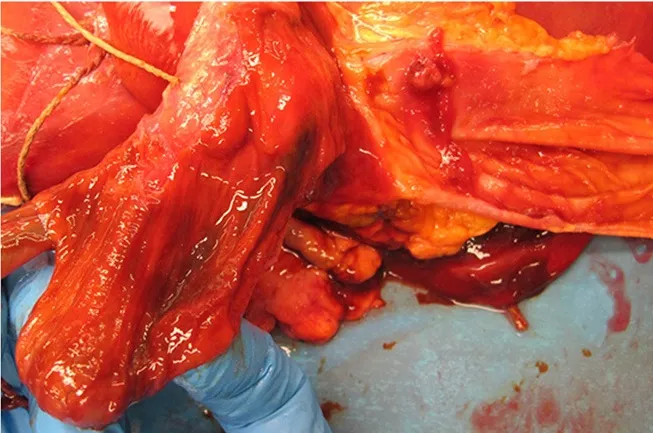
Macroscopic examination of the gastric, pyloric, and duodenal mucosa. With no sign of ulcerative alteration of the pyloric and duodenal mucosa.
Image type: medical_photograph (other_medical_photograph)